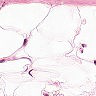
Metastatic tissue present: no